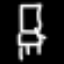
Label: chair